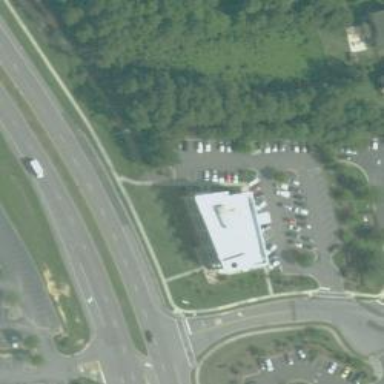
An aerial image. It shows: Healthcare clinic.